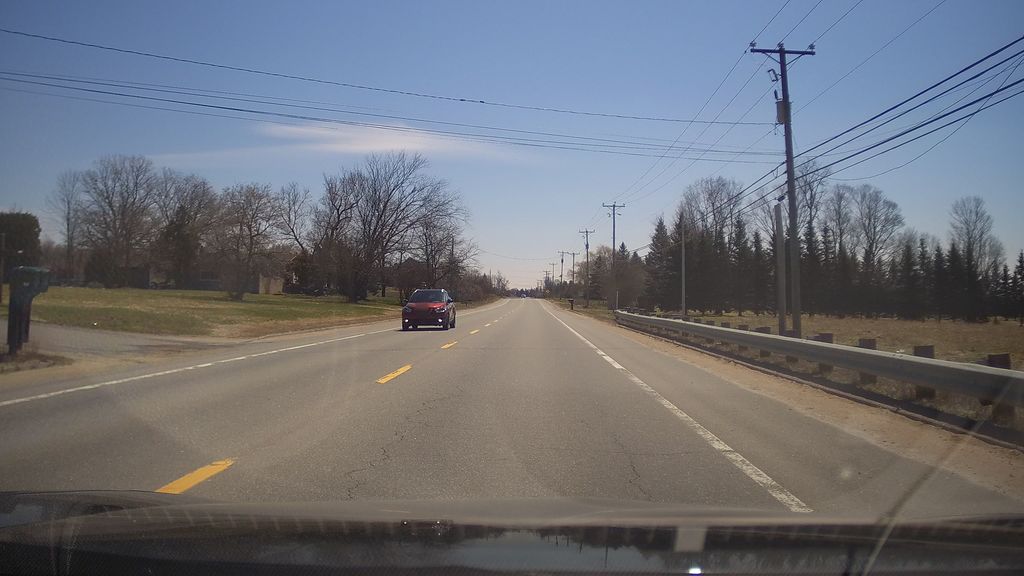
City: ottawa-gatineau